Question: I have following code in my onDraw method:
'''
canvas.drawArc(rect, -90, 360, true, bgpaint);
if(isFocussed)
canvas.drawArc(rect, -90, 360, true, strokePaint);
'''
for strokePaint, this is what I have in my init() method:
'''
strokePaint = new Paint();
strokePaint.setColor(Color.YELLOW);
strokePaint.setAntiAlias(true);
strokePaint.setStyle(Paint.Style.STROKE);
strokePaint.setStrokeWidth(2);
'''
Whenever the strokePaint comes into play, the circular stroke is not smooth. The stroke is flat by little bit at top, bottom, left and right.
How do I fix this problem?
Screenshot of the problematic circle:

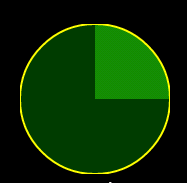
Answer: You have to take the stroke width in account when drawing.
Just make your shape smaller about half of it.
Though I can't say it for sure depending on your code, I just think that you are drawing outside of bounds of your view. That's a common issue.